Question: I'm looking at analysing the performance of the SQL generated from Entity Framework 1, using MS SQL 2008.
When I run a trace in SQL Server Profiler 2008, I noticed something that I didn't expect. For each query that gets executed, I get two 'RPC:Completed' statements, separated by an 'exec sp_reset_connection statement'. Is this the expected behavior?

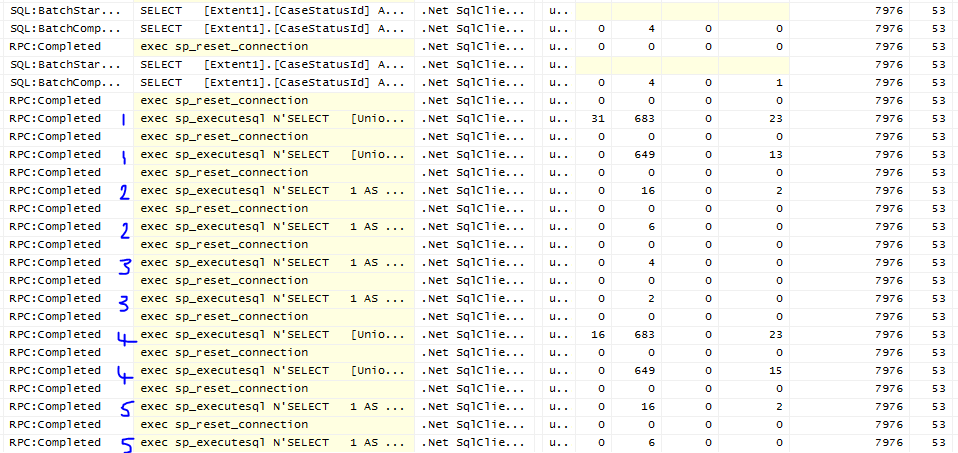
Answer: Answer:
It turns out that it was a "feature" within <URL> that was causing my issue.
See here: <URL>
Unfortunately because I'm using version 1.1 (.net 3.5) this doesn't look like it's going to get fixed.
call '.ToList()' on the IQueryable object passing it into the 'Mapper.Map()' method. Allowing the Mapper to enumerate the object causes a double execution.